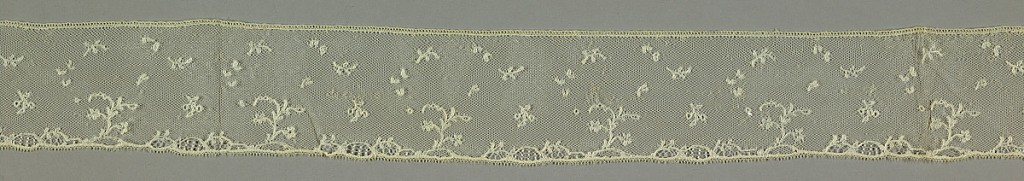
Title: Border
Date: early 19th century
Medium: Technique: bobbin lace
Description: Bobbin lace border, floral scroll; early 19th century Maline